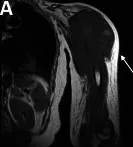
Further characterization of left humeral aggressive bony lesion. A-H: The known mass lesion about the proximal humerus is again demonstrated. It extends to involve the humeral head and extends inferiorly to the level of the mid-humeral shaft. This measures approximately 10.3 cm anterior-posterior by 8.3 cm medial-lateral by 15.9 cm craniocaudad. This replaces the marrow about the proximal humerus and there is associated soft tissue extension and pathologic fracturing. The lesion is predominately hypointense/isointense on T1-weighted sequences with some T1 hyperintense signal of the lateral deltoid region (A-D).
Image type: radiology (mri)